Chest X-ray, PA view. Patient: 45 years old, sex F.
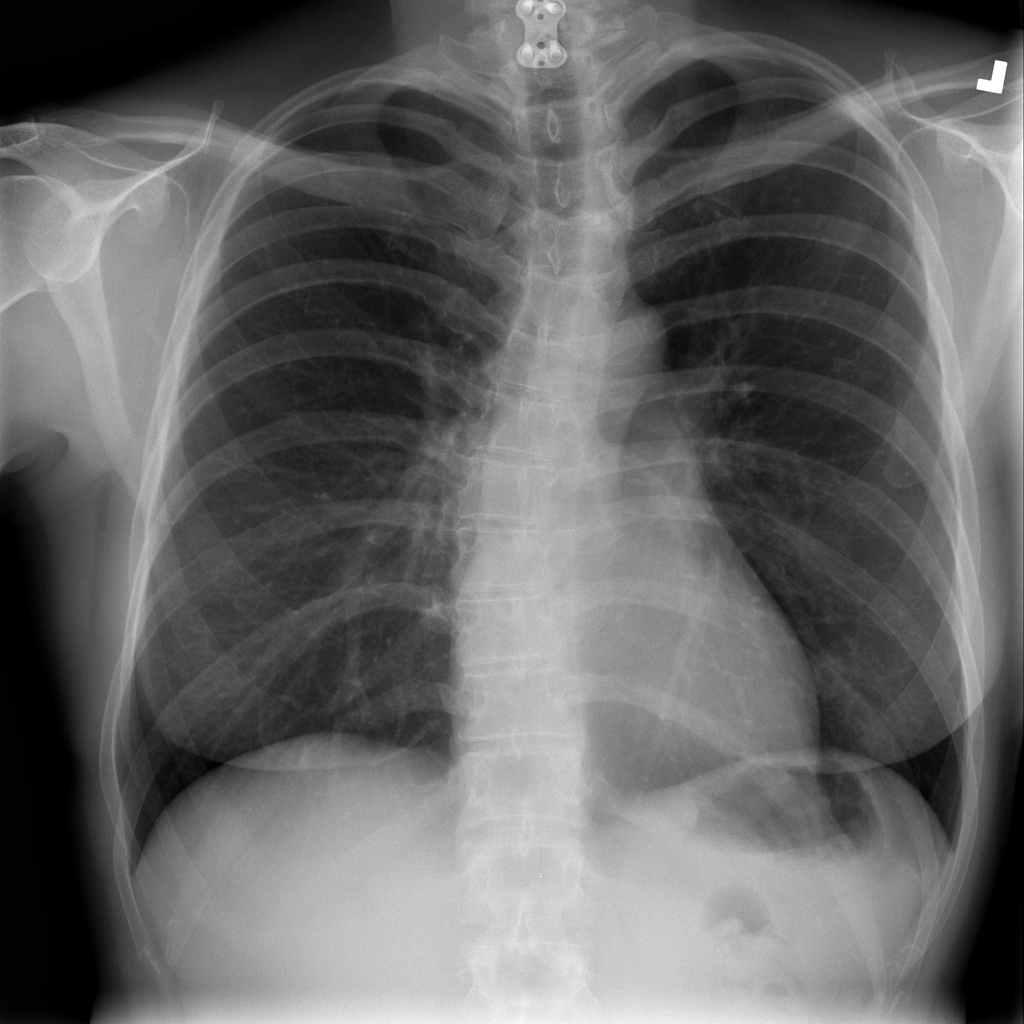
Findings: No Finding